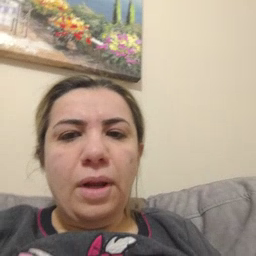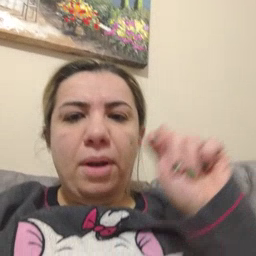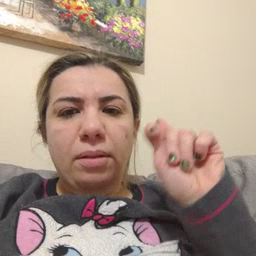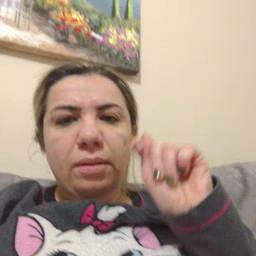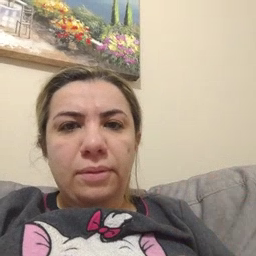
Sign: potty